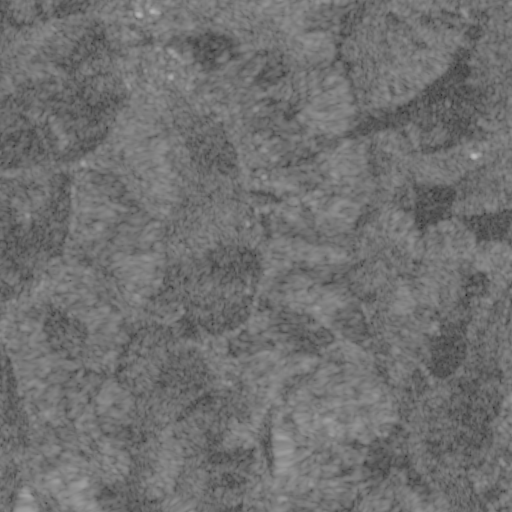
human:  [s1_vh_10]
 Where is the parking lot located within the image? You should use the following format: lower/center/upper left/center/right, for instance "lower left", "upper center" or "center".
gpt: The parking lot is located in the upper left of the image.
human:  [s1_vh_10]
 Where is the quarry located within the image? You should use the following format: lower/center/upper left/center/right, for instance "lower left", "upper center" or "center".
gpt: The quarry is located in the center right of the image.
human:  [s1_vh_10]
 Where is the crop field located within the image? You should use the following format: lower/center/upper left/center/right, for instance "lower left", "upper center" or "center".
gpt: There is no crop field in the image.

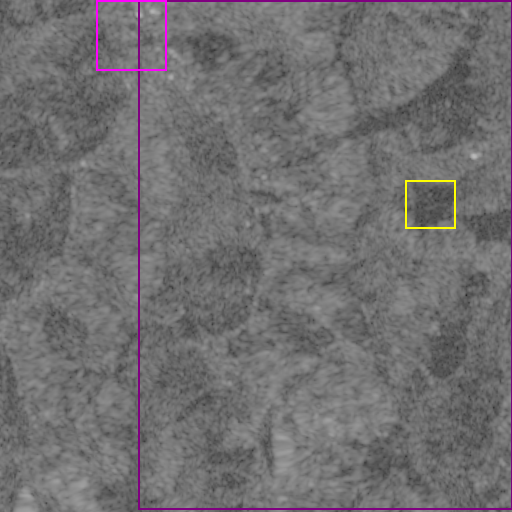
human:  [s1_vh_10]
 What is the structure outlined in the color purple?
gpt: The structure outlined in purple is a crop field.
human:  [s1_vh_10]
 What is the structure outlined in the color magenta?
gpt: The structure outlined in magenta is a park.
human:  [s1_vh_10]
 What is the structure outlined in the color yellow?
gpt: The structure outlined in yellow is a quarry.
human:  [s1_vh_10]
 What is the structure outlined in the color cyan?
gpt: There is no cyan outline.